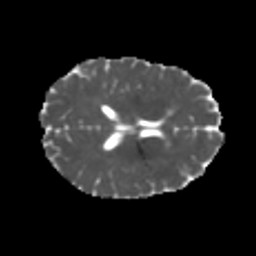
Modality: MD
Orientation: axial
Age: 26
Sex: female
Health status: healthy
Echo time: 0.074 s